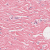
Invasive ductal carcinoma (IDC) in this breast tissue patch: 0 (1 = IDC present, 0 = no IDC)